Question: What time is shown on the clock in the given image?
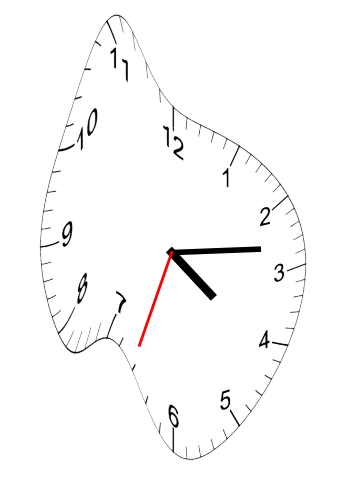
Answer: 04:13:33